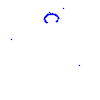
Particle: proton